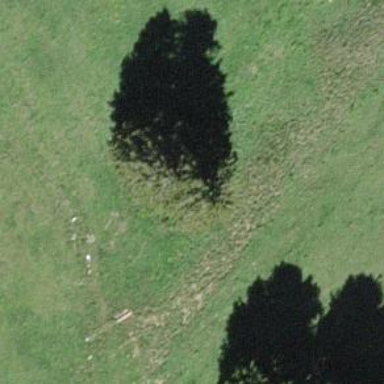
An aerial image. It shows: Needle-leaved tree in its natural environment.